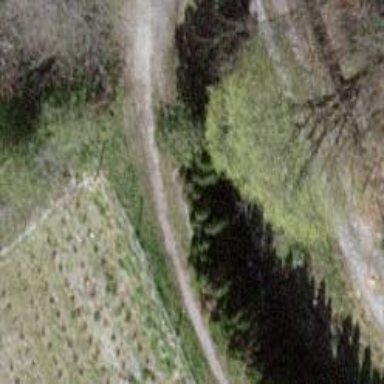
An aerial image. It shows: Driveway leading to service road.